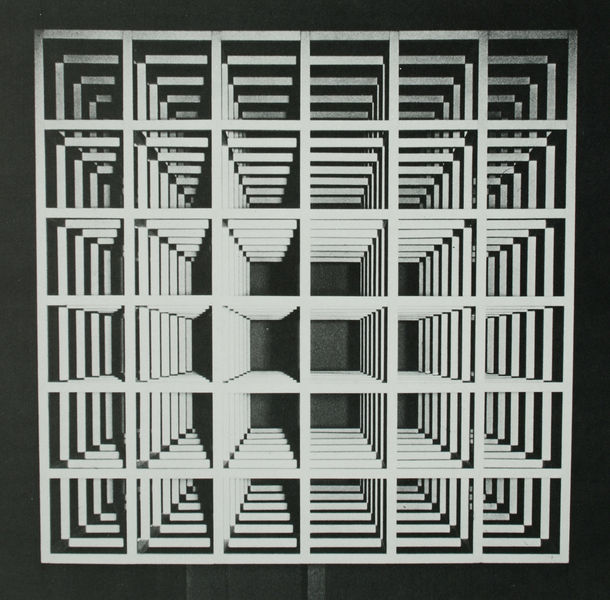
Titel: Modular Cube
Künstler: Sol Lewitt
Standort: Toronto
Institution: Art Gallery of Ontario
Schlagwörter: schatten, kubismus, grau, holz, raum, schwarz, weiss, gitter, skulptur, perspektive, grafik, treppen, balken, tiefe, gerüst, schwarz weiß, würfel, quadrate, skelett, lewitt, kuben, labyrinth, raster, kubus, räumlich, tiefenwirkung, drei dimensional